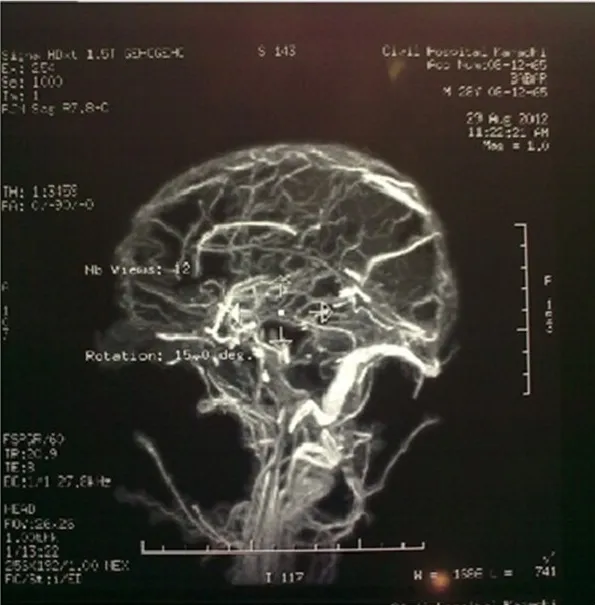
Magnetic Resonance Venography (MRV) brain revealing extensive venous sinus thrombosis.
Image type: radiology (mri)